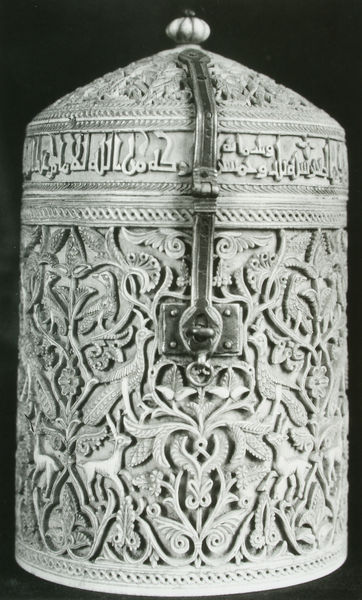
Titel: Zamora Pyxis
Standort: Madrid
Institution: Archäologisches Museum
Schlagwörter: blätter, vogel, weiß, blume, blumen, hell, zeichen, blüten, schloss, tier, tiere, muster, ornament, zylinder, alt, band, rahmen, stein, vögel, blatt, pflanzen, borte, krone, rund, henkel, krug, ranken, relief, schrift, linien, floral, ornamente, verzierung, metall, bronze, plastik, schriftzeichen, ring, geschlossen, foto, griff, schnalle, deckel, gefäß, dose, orient, orientalisch, symmetrisch, schwarzweiß, text, pfau, gebet, flora, ranke, schnitzerei, verziert, ornamental, fries, knauf, schnörkel, arabisch, hirsch, reh, rehe, scharnier, fabelwesen, schlüssel, zierde, beschlag, verschluß, schatulle, vegetabil, ornamentik, bock, nodus, kästchen, islam, behälter, urne, bügel, arabesken, verzierungen, einhorn, beschläge, schließe, schanier, geschnitzt, schnitzereien, schnitzwerk, verschlossen, konisch, araber, elfenbein, verziehrung, arabeske, kalligraphie, umlaufend, behältnis, gazelle, pfaue, montierung, pfauen, riegel, indisch, pyxis, jüdisch, kufisch, arabische schrift, persich, verschließbar, einhörner, gelenkverschluss, metallschloss, teedose, flecktwerk, hfoto, kaffeedose, gegenständig, belebte ranke, subkontinent